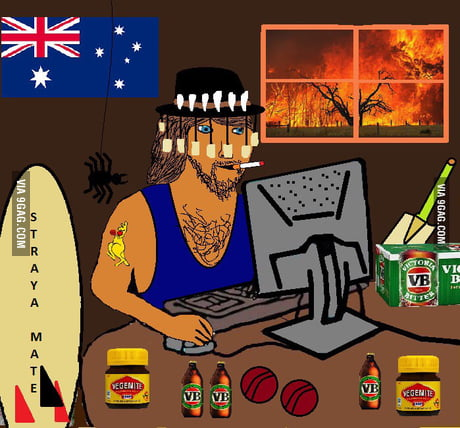
Label: 5_Wojak_with_Background